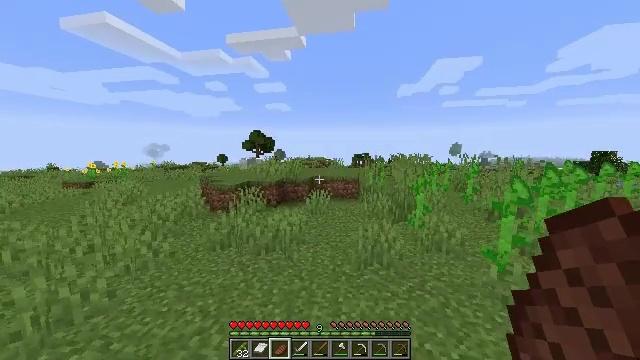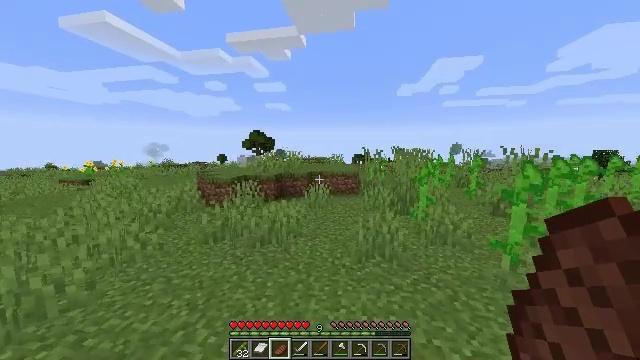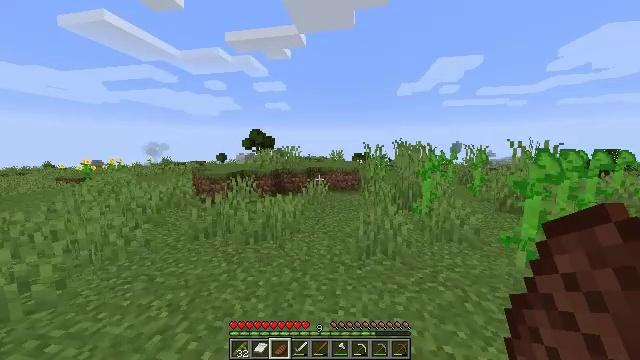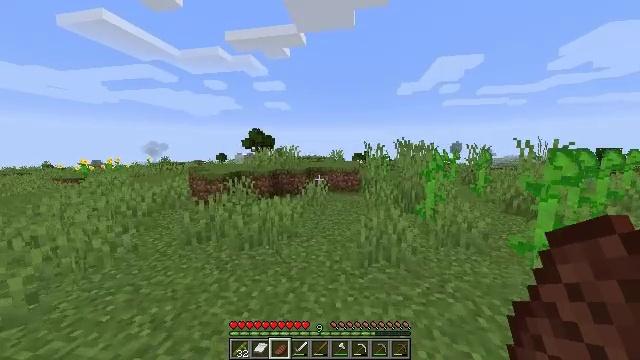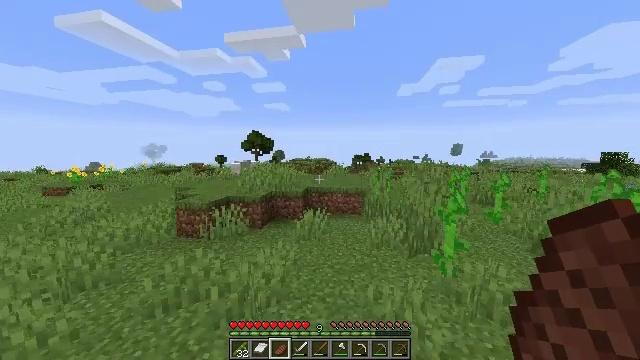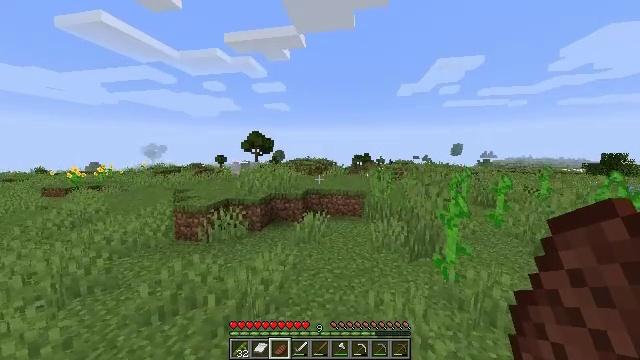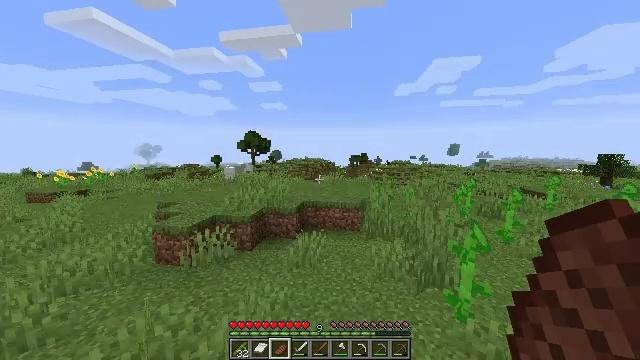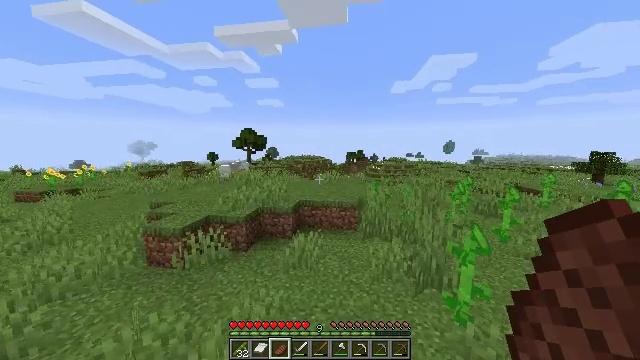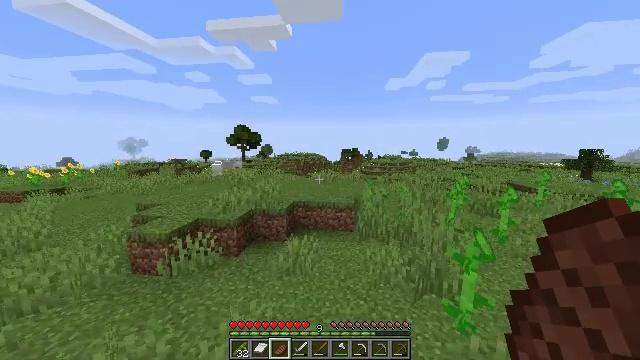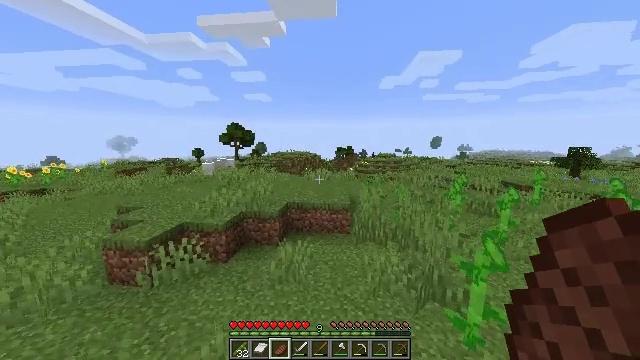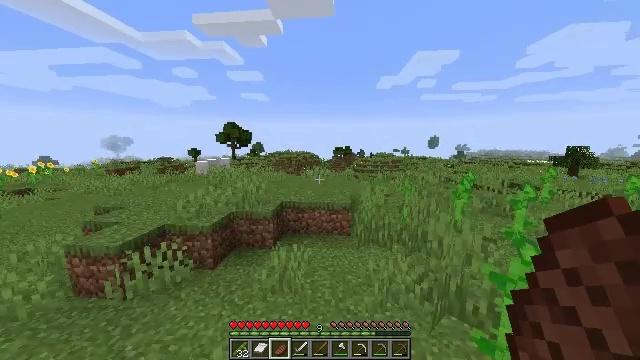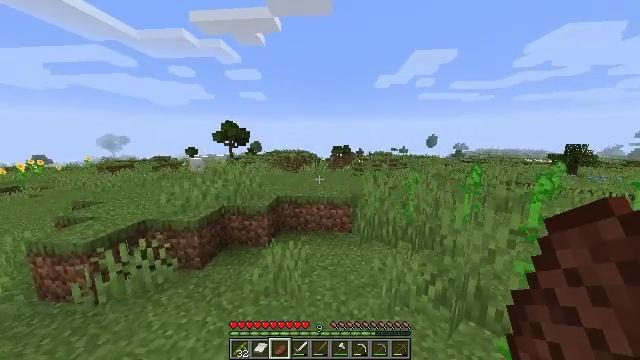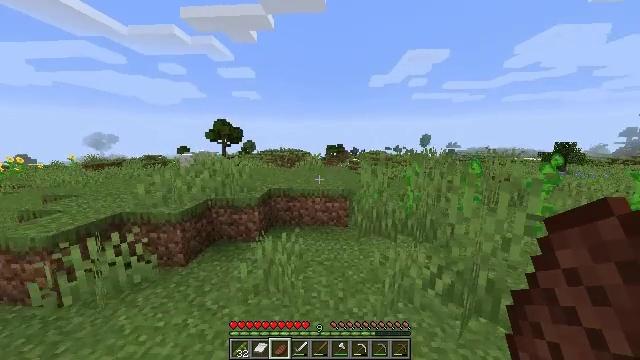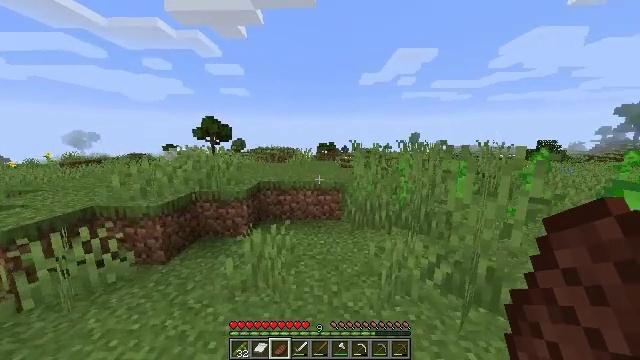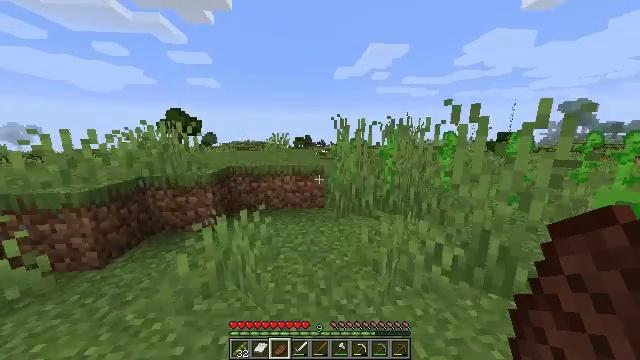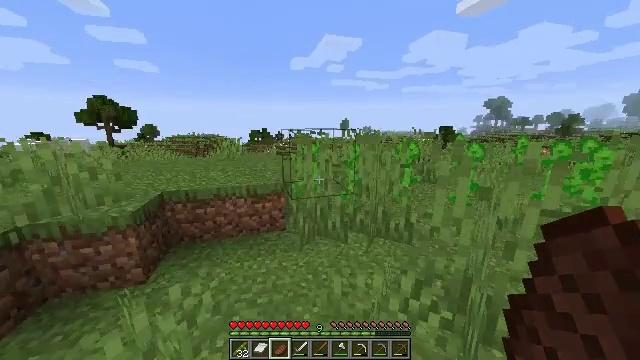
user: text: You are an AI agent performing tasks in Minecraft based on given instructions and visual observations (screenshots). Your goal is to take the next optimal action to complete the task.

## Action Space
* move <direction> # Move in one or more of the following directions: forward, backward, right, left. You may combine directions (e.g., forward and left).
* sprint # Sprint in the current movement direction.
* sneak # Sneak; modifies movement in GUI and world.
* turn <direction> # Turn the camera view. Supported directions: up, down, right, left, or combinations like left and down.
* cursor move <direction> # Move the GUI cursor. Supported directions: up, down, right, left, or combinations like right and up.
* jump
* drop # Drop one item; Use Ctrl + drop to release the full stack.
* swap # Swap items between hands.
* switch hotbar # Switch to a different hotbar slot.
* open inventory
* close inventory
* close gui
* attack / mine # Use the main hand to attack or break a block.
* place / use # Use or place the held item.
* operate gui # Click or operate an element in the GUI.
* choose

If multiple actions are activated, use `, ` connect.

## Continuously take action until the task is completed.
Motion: motion action
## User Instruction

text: Break the sweet berry bush to collect berries.
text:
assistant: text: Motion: move forward, jump
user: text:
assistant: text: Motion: move forward, jump
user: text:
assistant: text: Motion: move forward, sprint, jump
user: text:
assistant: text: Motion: move forward, sprint, jump
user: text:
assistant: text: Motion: move forward, sprint, jump
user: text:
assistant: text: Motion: move forward, sprint, jump
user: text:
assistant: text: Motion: move forward, jump
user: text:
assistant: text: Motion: move forward, turn right, jump
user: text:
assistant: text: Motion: move forward, turn right, jump
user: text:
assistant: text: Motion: move forward, jump
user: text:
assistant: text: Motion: move forward, jump
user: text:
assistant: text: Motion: move forward, turn right, jump
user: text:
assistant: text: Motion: move forward, turn right, jump
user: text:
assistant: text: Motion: move forward, turn right and down, jump
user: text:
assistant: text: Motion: move forward, sprint, turn right and down, jump
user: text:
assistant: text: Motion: move forward, sprint, turn right and down, jump
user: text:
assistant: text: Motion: move forward, sprint, turn right, jump
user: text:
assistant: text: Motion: move forward, sprint, turn right, jump
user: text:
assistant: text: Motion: move forward, jump
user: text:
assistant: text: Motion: move forward, jump
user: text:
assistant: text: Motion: move forward and move right, jump
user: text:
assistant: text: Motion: move forward and move right, jump
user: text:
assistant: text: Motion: move forward and move right, jump
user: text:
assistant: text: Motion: move forward and move right, jump
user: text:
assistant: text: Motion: move forward and move right, jump
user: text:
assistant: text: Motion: move forward and move right, jump
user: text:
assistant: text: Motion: move forward and move right, jump
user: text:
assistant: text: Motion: move forward and move right, sprint, jump
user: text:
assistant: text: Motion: move forward and move right, sprint, turn left, jump
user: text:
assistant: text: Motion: move forward and move right, sprint, turn left, jump